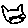
Label: cat